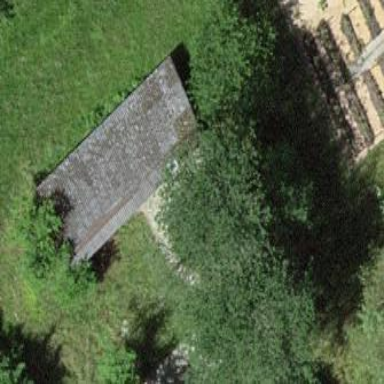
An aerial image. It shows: Shed building.